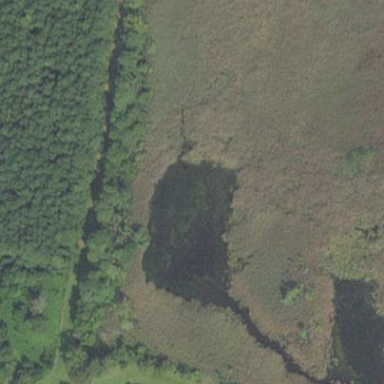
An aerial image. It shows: Peaceful pond surrounded by nature.